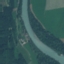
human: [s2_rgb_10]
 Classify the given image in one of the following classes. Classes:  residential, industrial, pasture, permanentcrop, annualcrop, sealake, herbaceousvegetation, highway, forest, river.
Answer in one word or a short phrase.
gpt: River